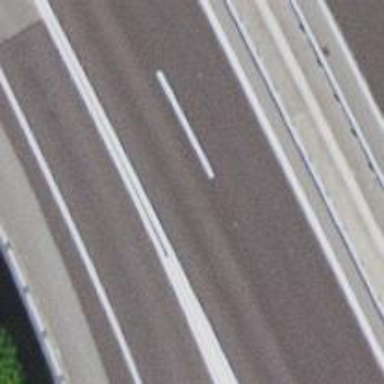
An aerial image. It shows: Asphalt bridge on motorway.